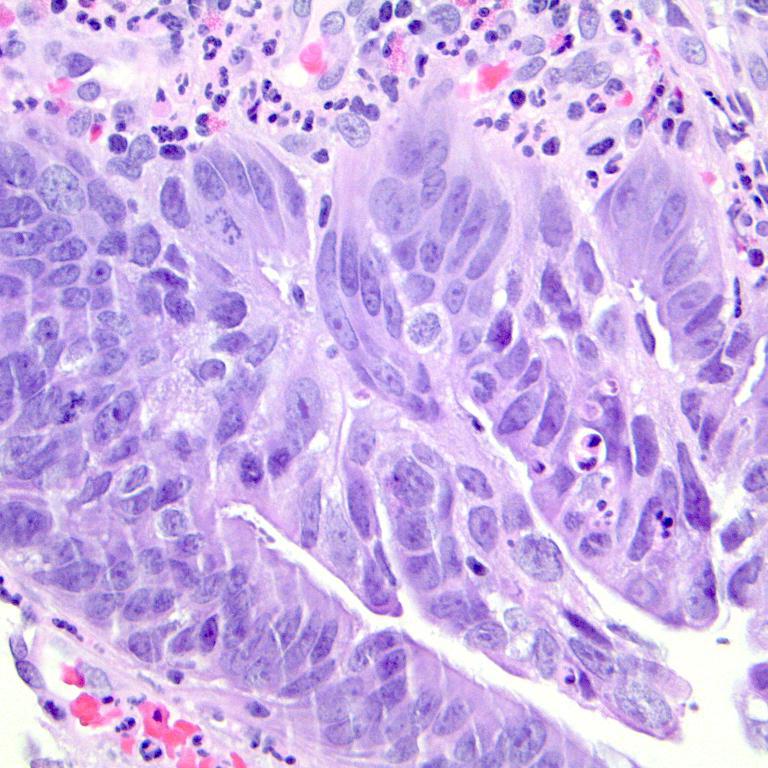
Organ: colon
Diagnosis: adenocarcinomas